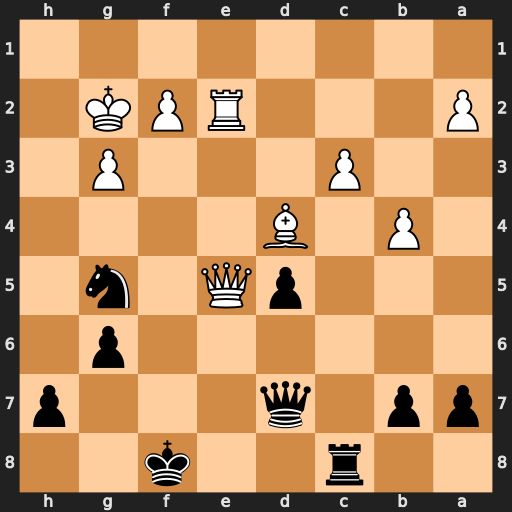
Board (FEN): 2r2k2/pp1q3p/6p1/3pQ1n1/1P1B4/2P3P1/P3RPK1/8
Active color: b
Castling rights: -
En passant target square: -
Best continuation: Qh3+ Kg1 Nf3#